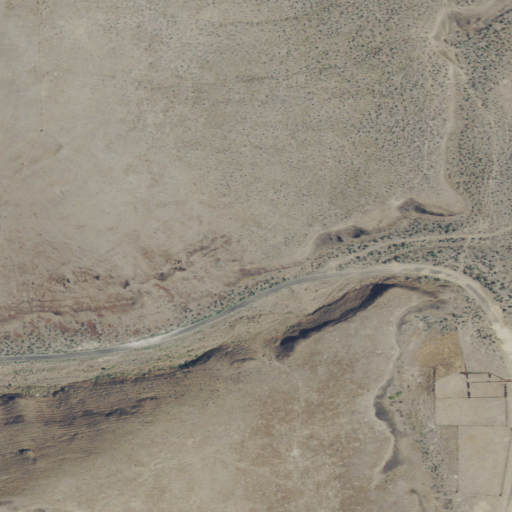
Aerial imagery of valley in Oregon named Cayuse Canyon containing grassland and shrub